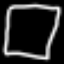
Label: square